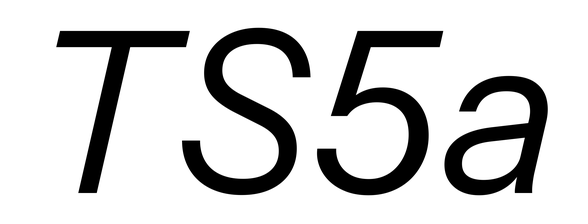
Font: InstrumentSans-Italic_Italic